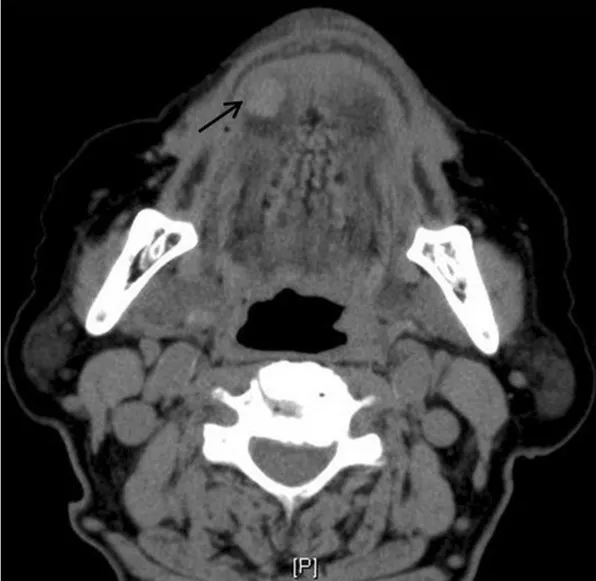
A spiral CT shows a round, well-circumscribed mass (arrow) in the right tip of tongue with homogeneous hypodensity compared with that of masseter.
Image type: radiology (ct)